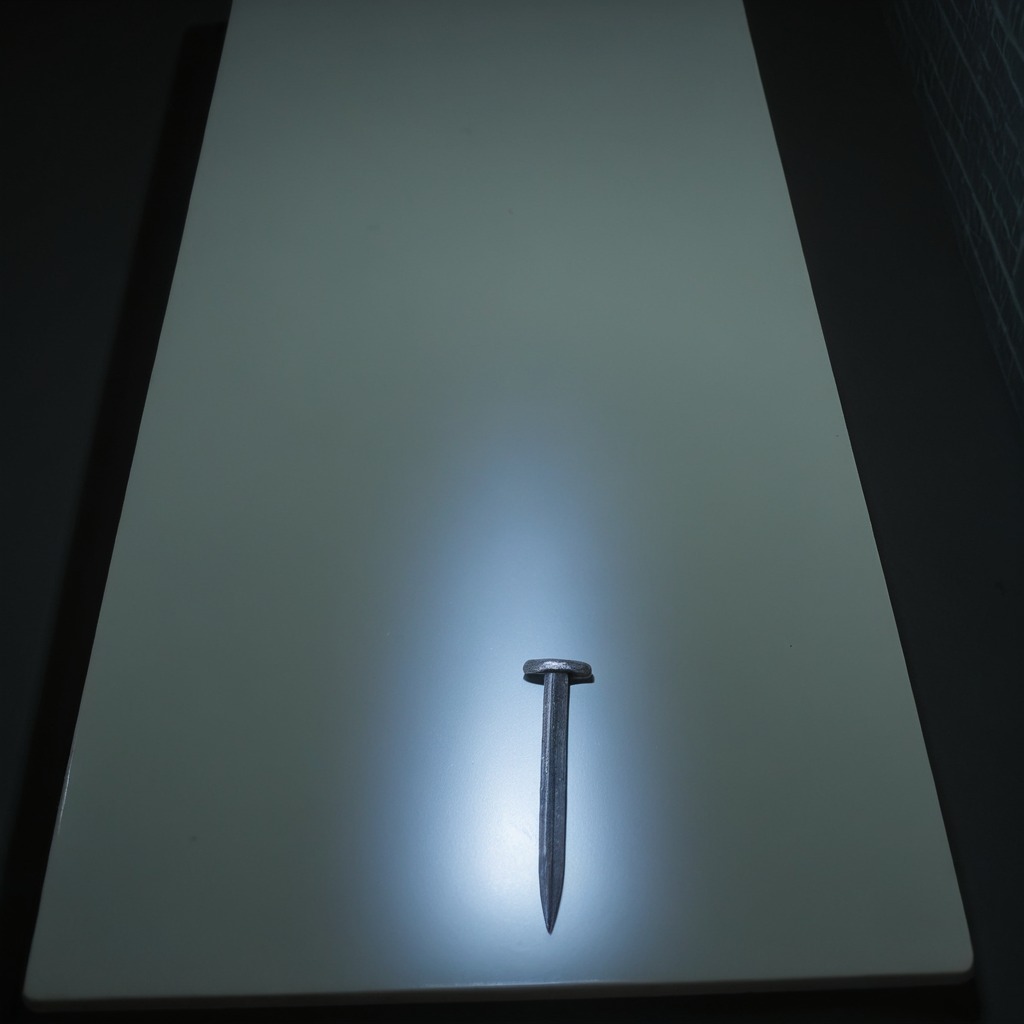
A nail is lying on a clean empty table in a railway signal maintenance room.